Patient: sex M, age 66
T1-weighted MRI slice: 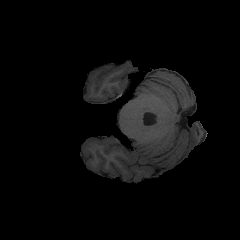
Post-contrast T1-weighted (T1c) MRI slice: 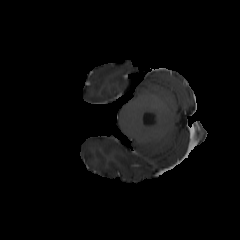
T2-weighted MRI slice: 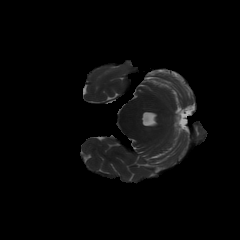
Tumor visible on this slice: no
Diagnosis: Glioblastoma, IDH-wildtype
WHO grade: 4